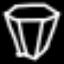
Label: diamond